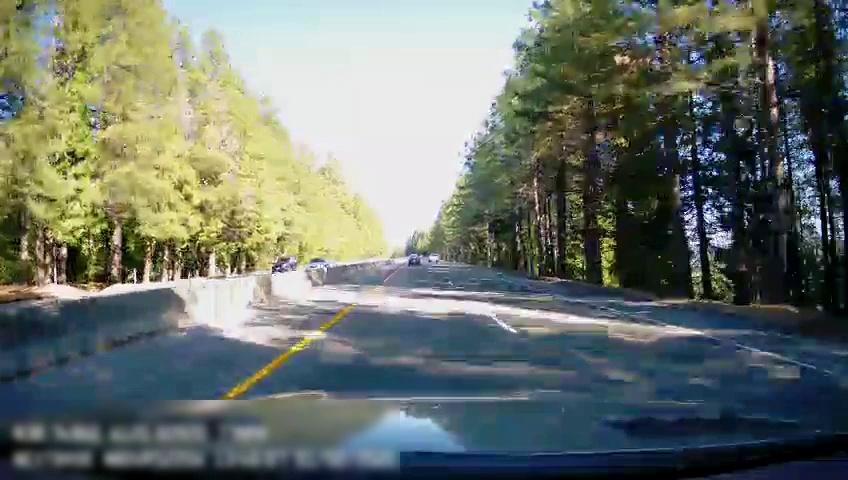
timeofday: Day
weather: Sunny
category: Drivable Space
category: Vehicles | Car
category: Vehicles | Car
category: Vehicles | SUV
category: Vehicles | Car
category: Lanes | Current Lane
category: Lanes | Current Lane
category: Lanes | Alternate Lane